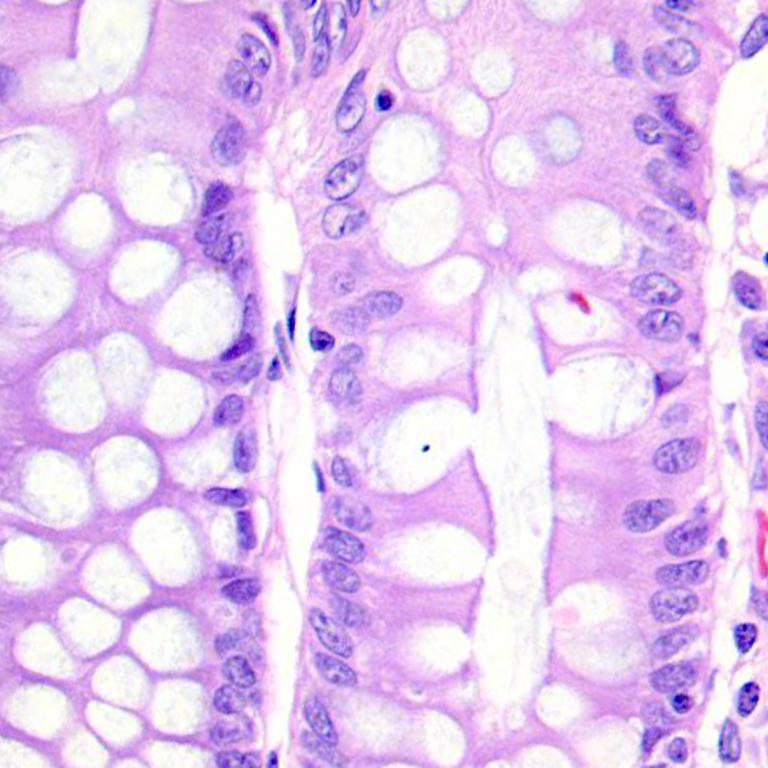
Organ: colon
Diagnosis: benign